Question: I have a memory class loader (<URL> that I am using in a custom Minecraft launcher.
<URL>
Whenever I load up Minecraft (a Java LWJGL game), I am getting the following error:
'''
27 achievements
182 recipes
Setting user
LWJGL Version: 2.4.2
java.lang.IllegalArgumentException: input == null!
at javax.imageio.ImageIO.read(Unknown Source)
at lc.<init>(SourceFile:21)
at gi.<init>(SourceFile:10)
at net.minecraft.client.Minecraft.a(SourceFile:254)
at net.minecraft.client.Minecraft.run(SourceFile:657)
at java.lang.Thread.run(Unknown Source)
'''
I am creating the class loader like this:
'''
Base.cLoader = new CLoader(
GameUpdater.classLoader,
new JarInputStream(new ByteArrayInputStream(jarFileBytes)));
'''
As you can see, it manages to load up the first part then suddenly after LWJGL Version it crashes with "input == null".
Edit - Here is the new getResource method.
The error is on "URL()", as shown.

Code:
'''
public URL getResource(final String name) {
URL url = new URL() { public InputStream openStream() {
return new ByteArrayInputStream((byte[])others.get(name));
}};
return url;
}
'''
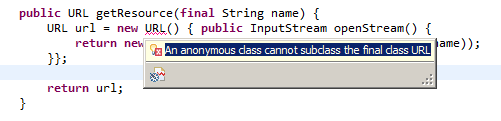
Answer: A wild guess... it could be this: URLs for this are not yet implemented! You cannot call getResource() or getResources()!
So your code expects to retrieve an image from the JAR using the unimplemented method. An equivalent of this is probably being executed:
'''
ImageIO.read(memClassLoader.getResource(someString));
'''
Except that, as we have seen, the Error thrown from 'getResource' is getting ignored and 'null' being used as the value. <URL> goes like this:
'''
public static BufferedImage read(URL input) throws IOException {
if (input == null) {
throw new IllegalArgumentException("input == null!");
}
InputStream istream = null;
try {
istream = input.openStream();
} catch (IOException e) {
throw new IIOException("Can't get input stream from URL!", e);
}
}
'''
Sounds familiar? So, this is roughly what you need to implement:
'''
public URL getResource(final String name) {
try {
return new URL("", "", 0, "",
new URLStreamHandler() { public URLConnection openConnection(URL url) {
return new URLConnection(url) {
public void connect() {}
public InputStream getInputStream() {
// return the appropriate InputStream, based on the name arg
}
};
}});
} catch (MalformedURLException e) { throw new RuntimeException(e); }
}
'''